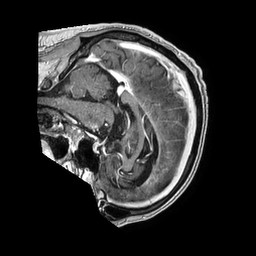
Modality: T1w
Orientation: sagittal
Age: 72
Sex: male
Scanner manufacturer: philips
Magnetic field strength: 1.5 T
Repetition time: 0.007604 s
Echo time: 0.003458 s